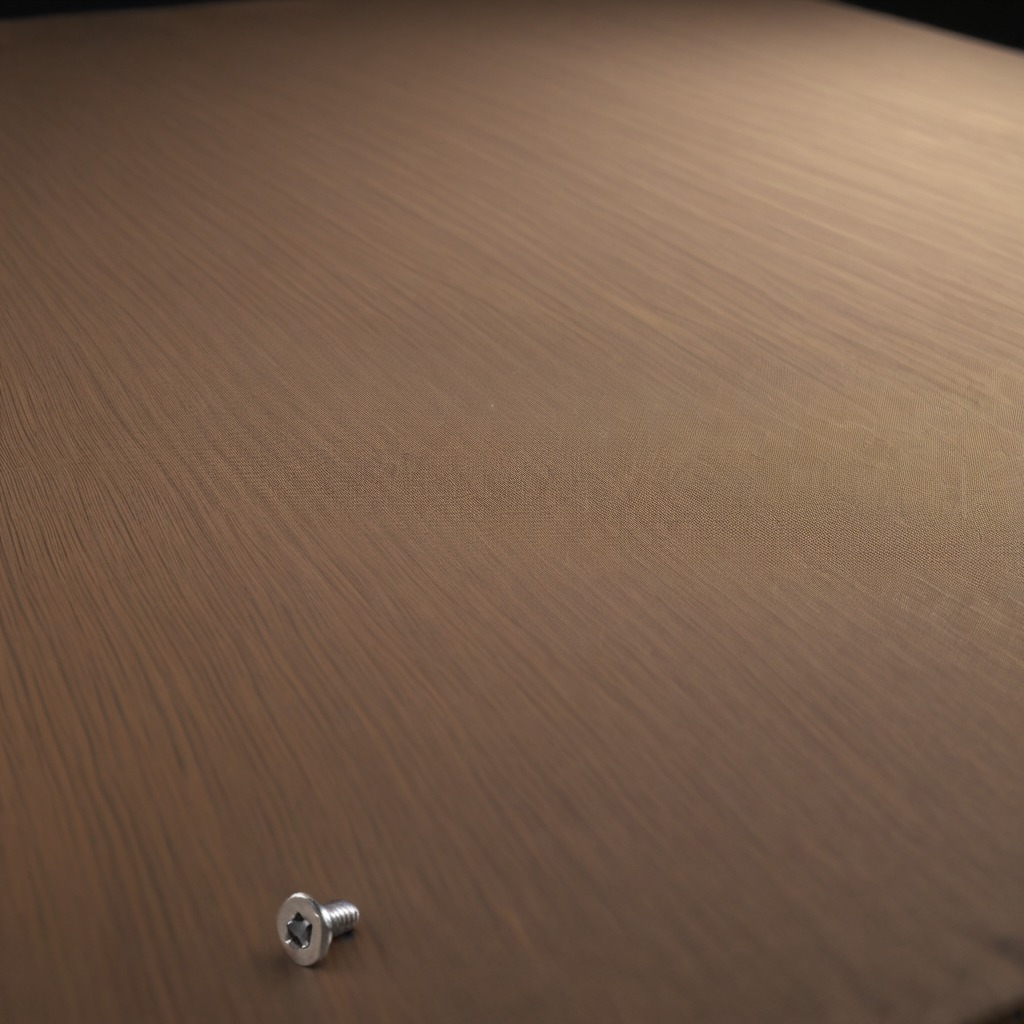
A metal screw lying on a wooden table inside a workshop at night.